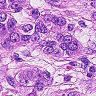
Metastatic tissue present: yes